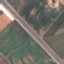
Land use / land cover class: Highway